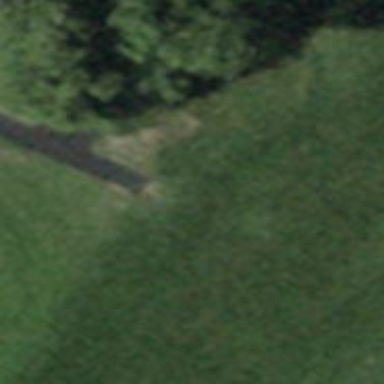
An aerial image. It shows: Designated golf cart path along service road.